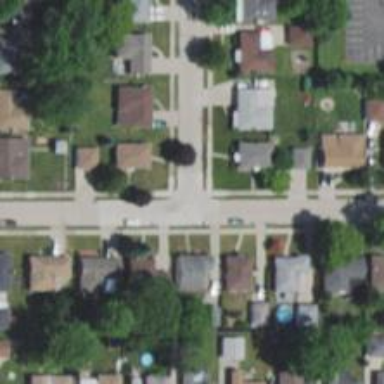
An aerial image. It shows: Residential road.